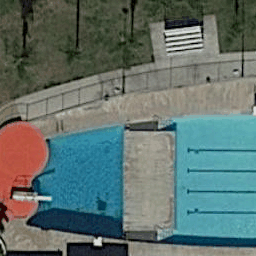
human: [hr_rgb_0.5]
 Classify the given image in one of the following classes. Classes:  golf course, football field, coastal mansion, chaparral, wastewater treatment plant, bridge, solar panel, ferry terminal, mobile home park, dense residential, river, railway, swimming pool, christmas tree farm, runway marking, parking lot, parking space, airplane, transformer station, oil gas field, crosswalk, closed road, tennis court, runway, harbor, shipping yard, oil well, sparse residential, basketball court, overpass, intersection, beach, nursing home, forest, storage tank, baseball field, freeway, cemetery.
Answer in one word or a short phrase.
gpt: swimming pool